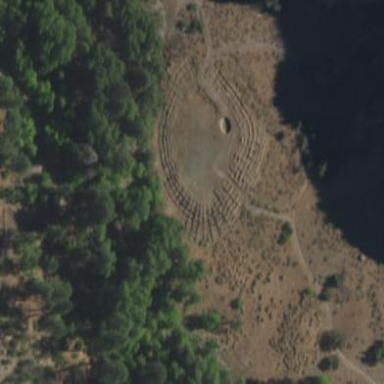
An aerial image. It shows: Archaeological site with historical significance.